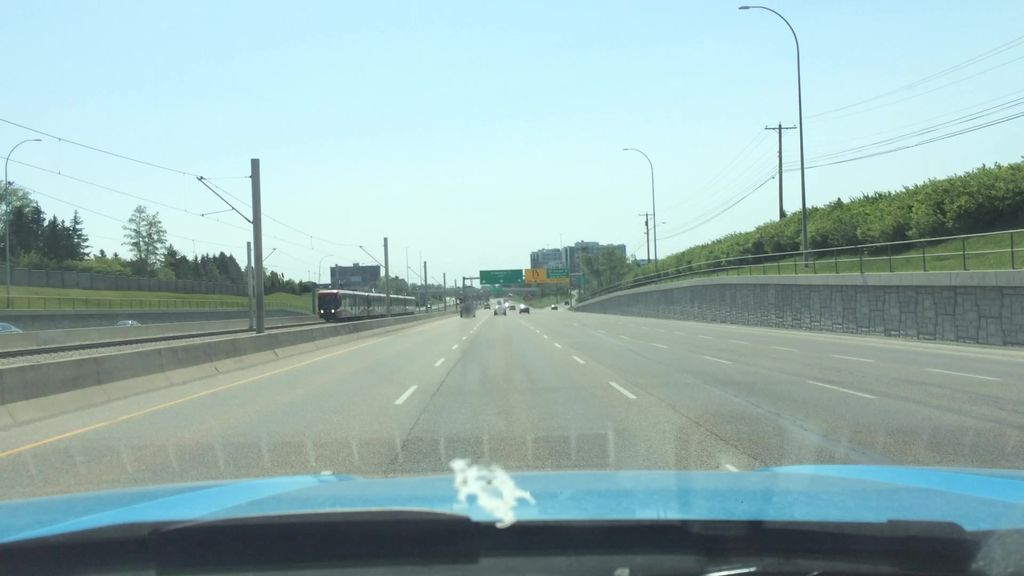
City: calgary